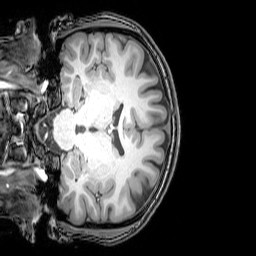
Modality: T1w
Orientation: coronal
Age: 22
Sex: female
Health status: healthy
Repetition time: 0.081 s
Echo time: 0.037 s